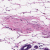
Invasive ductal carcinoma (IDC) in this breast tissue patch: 0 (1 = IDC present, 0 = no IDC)